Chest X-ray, AP view. Patient: 33 years old, sex F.
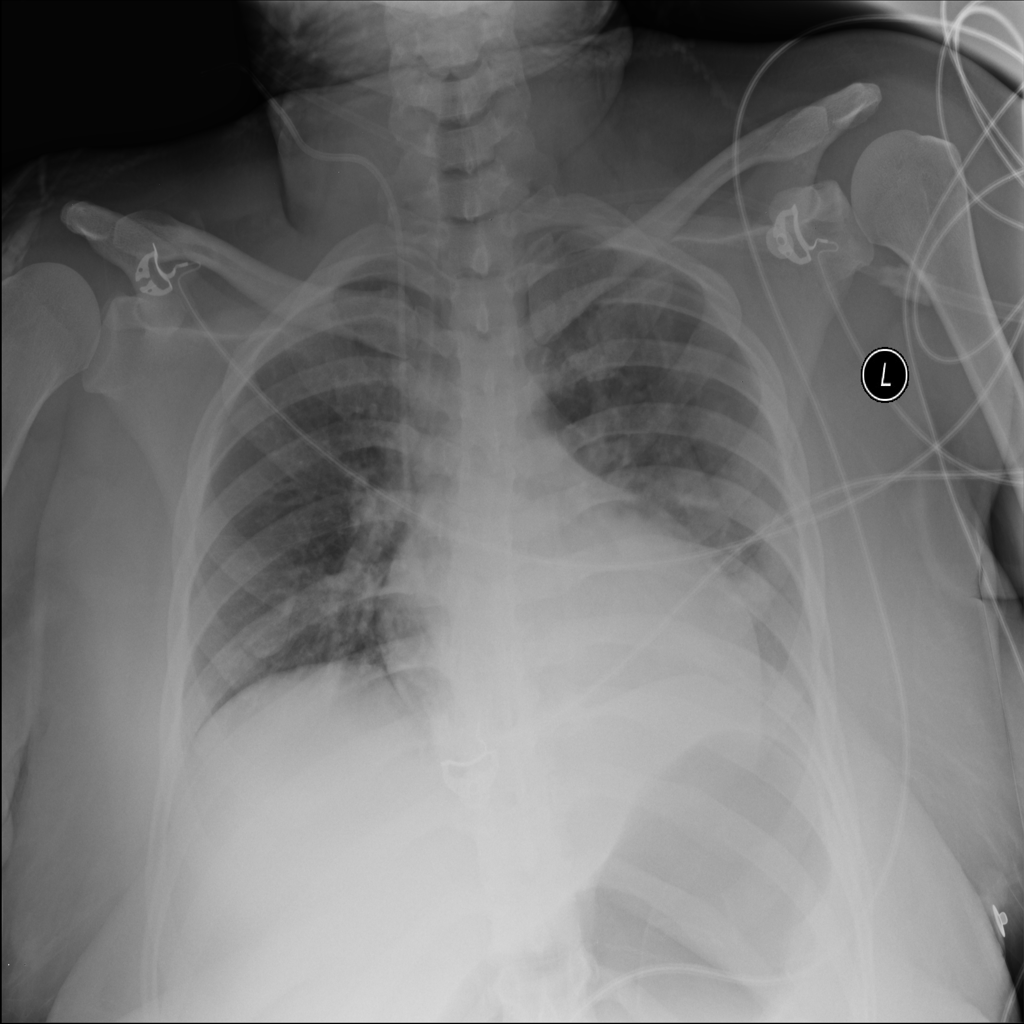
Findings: Infiltration